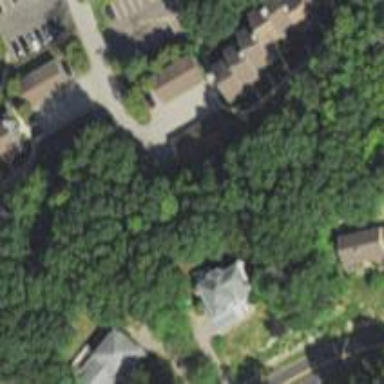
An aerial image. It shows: Residential driveway made of asphalt.